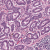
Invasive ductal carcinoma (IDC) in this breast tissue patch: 1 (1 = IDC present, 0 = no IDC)